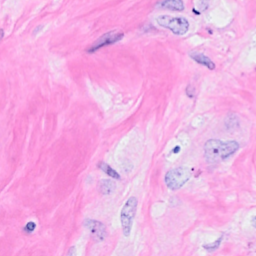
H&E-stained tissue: Breast